Question: I am a beginner at android.
I am using 'Android Studio 1.0'. I am trying to make a 'custom layout' for 'listView'. I created custom layout files in the 'res/layout named row_layout'. xml for layout is this:
'''
<LinearLayout xmlns:android="http://schemas.android.com/apk/res/android"
xmlns:tools="http://schemas.android.com/tools" android:layout_width="match_parent"
android:layout_height="match_parent"
tools:context=".MainActivity"
android:orientation="vertical">
<TextView
android:layout_width="wrap_content"
android:layout_height="wrap_content"
android:id="@+id/cl_textView"
android:textSize="30sp"
android:textStyle="bold"
android:padding="15dp"/>
</LinearLayout>
'''
Code to implement that custom layout in the MainActivity class is:
'''
ListAdapter theAdapter = new ArrayAdapter<String>(this, android.R.layout.row_layout,toDoList);
'''
But activity class doesn't detect this custom layout and shows the error below while building.

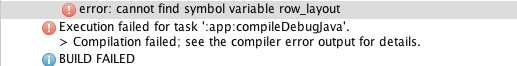
Answer: 'R.layout' denotes the resources which are provided by your application. All the variables, resource files (drawable, string, layout etc) which are defined by your application can be accessed by 'R'.
Example 'R.layout.*, r.drawable.*, R.id.*, R.color.* etc'
But 'android.R' denotes the resources of your android SDK. all the resources which are not defined by you but are defined by android SDK will be available to you if you use 'android.R'
In your code, you are using your own layout so replace 'android.R.layout' with 'R.layout'